Aerial crown-view tile of a tropical tree (Barro Colorado Island, Panama), acquired 20250715:
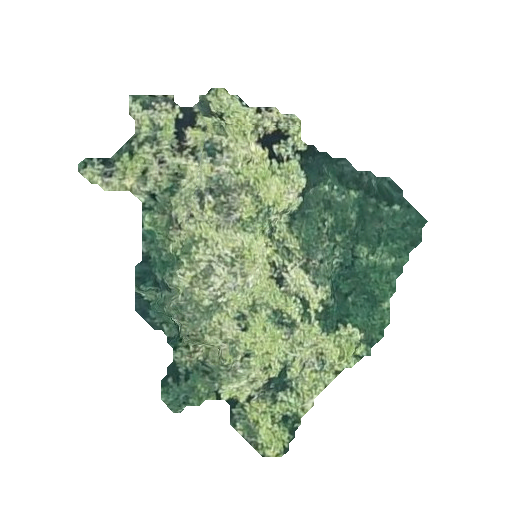
Species: Genipa americana
GBIF accepted scientific name: Genipa americana
Crown area: 106.834 m²